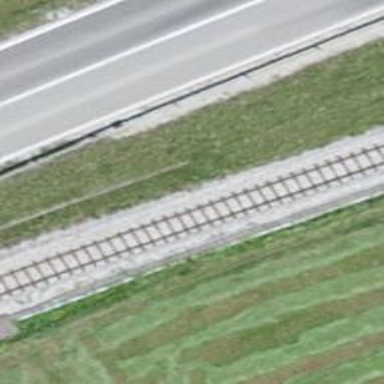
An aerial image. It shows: Narrow-gauge railway track with electrified contact line. The railway has one track.